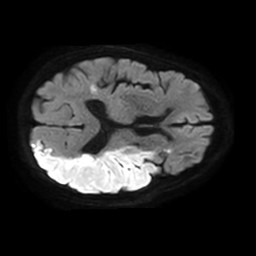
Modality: TRACE
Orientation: axial
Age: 87
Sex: female
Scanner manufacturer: philips
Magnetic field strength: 1.5 T
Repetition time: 3.259 s
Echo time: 0.06899 s